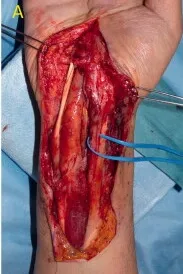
Intraoperative photograph. The wound was filled with an inflamed synovial sheath (A). A temporoparietal fascia flap was harvested from the right temporal region.
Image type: medical_photograph (other_medical_photograph)